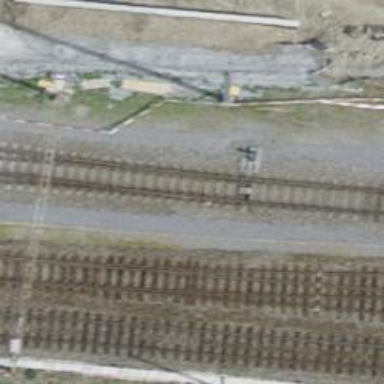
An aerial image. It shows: Railway switch.